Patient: sex M, age 48
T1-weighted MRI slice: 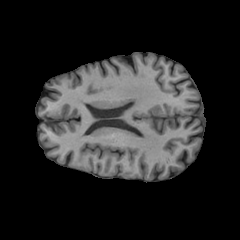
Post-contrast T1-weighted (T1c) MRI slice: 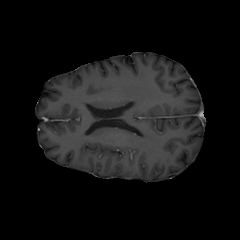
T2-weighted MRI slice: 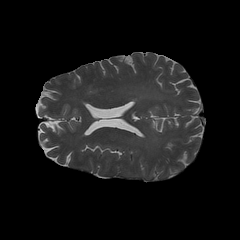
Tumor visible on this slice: no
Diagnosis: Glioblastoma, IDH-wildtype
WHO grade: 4